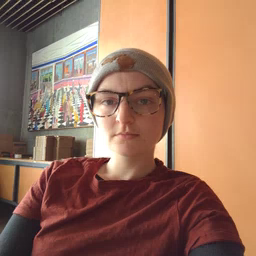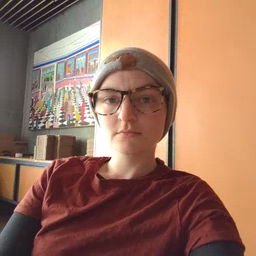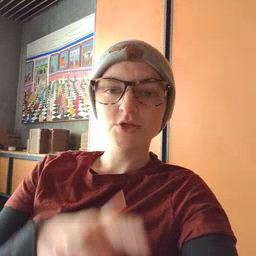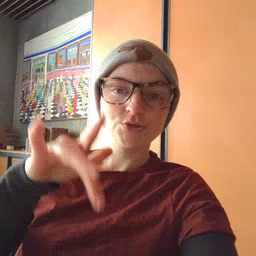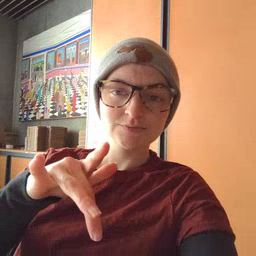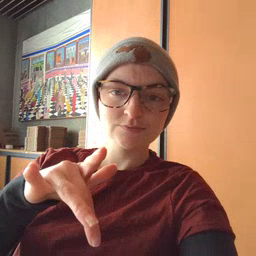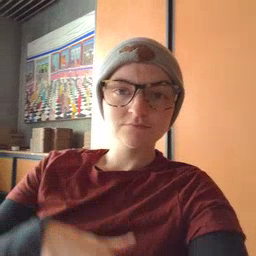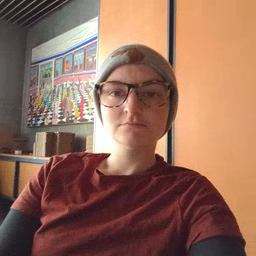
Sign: touch